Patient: sex F, age 58
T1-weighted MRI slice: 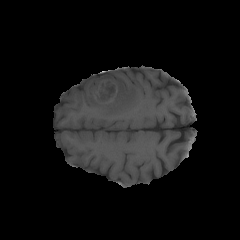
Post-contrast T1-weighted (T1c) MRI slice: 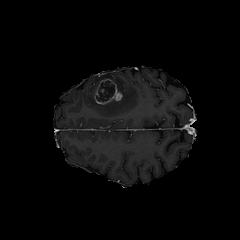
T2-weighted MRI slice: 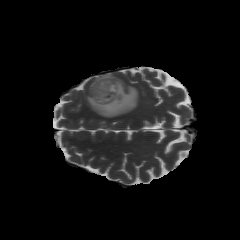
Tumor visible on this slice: yes
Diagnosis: Glioblastoma, IDH-wildtype
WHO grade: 4